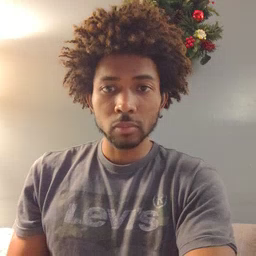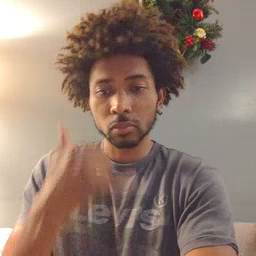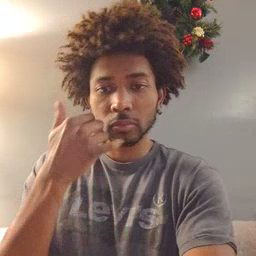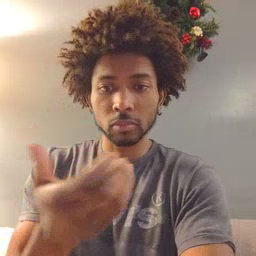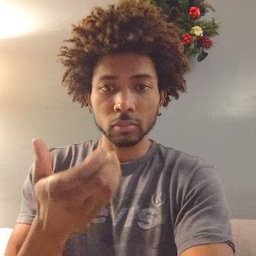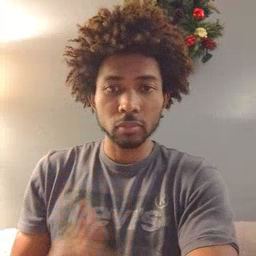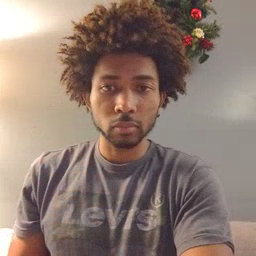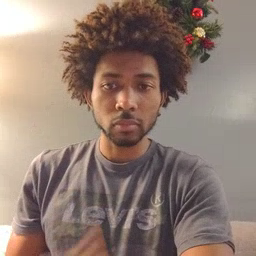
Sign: callonphone